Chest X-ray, PA view. Patient: 38 years old, sex M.
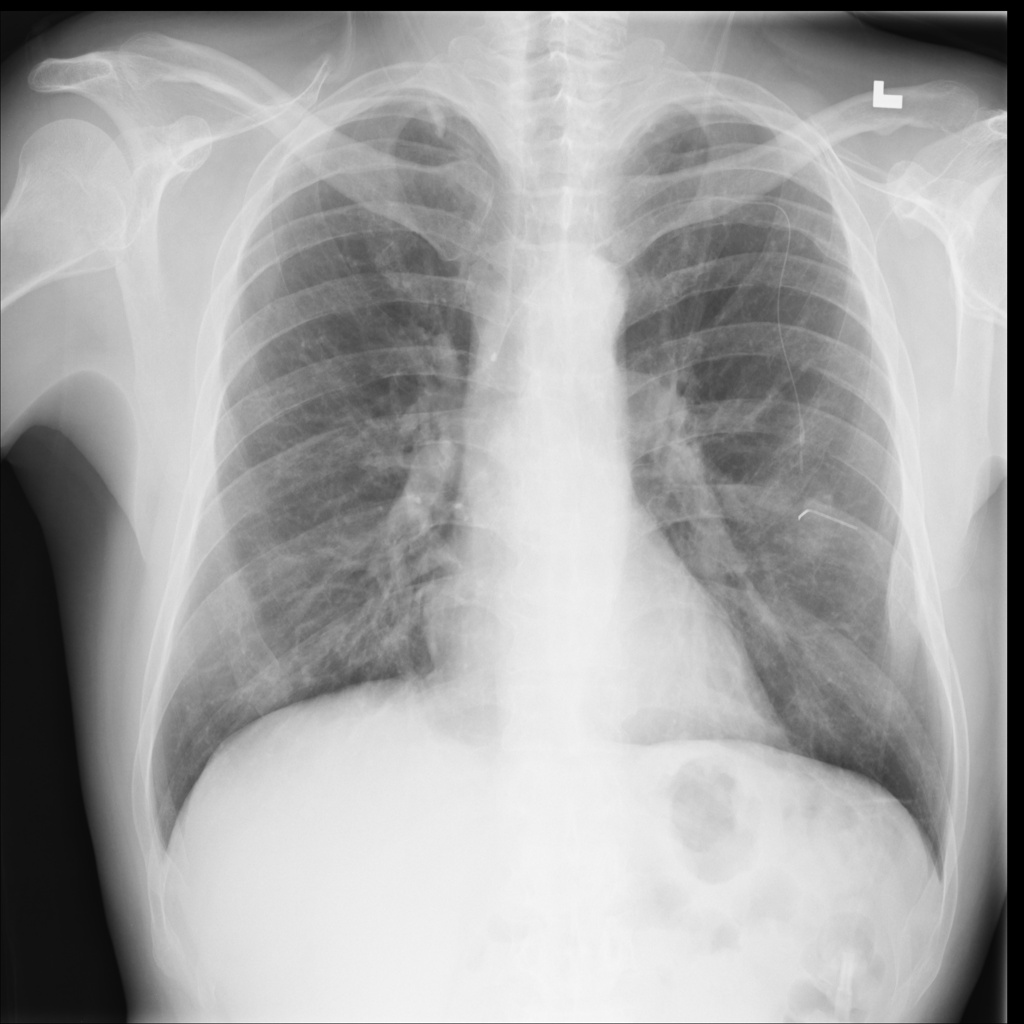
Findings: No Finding